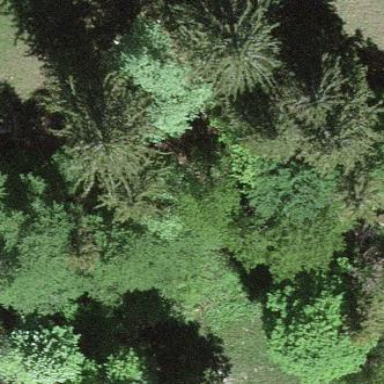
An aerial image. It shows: Beautiful woodland area.